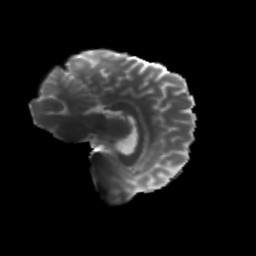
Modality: T2w
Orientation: sagittal
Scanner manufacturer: siemens
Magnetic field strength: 3 T
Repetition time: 4.16 s
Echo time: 0.0806 s